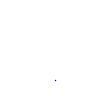
Particle: proton